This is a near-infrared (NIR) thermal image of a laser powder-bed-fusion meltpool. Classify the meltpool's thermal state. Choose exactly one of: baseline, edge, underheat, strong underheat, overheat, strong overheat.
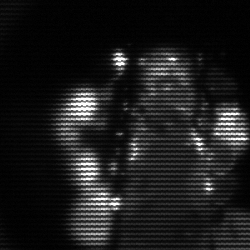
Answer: baseline